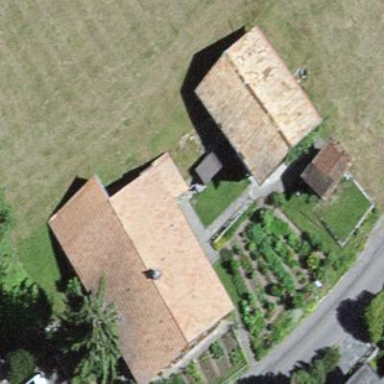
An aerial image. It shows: Barn.